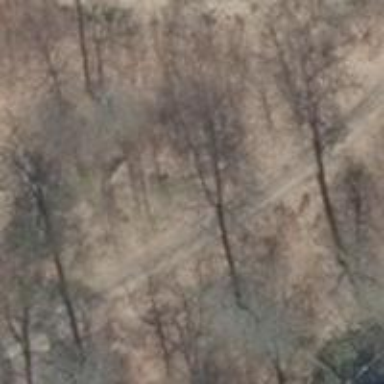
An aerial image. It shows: Hunting stand.